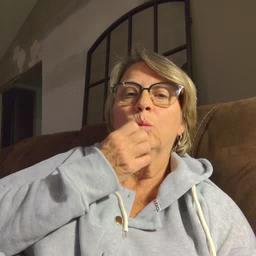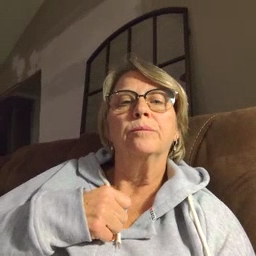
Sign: underwear